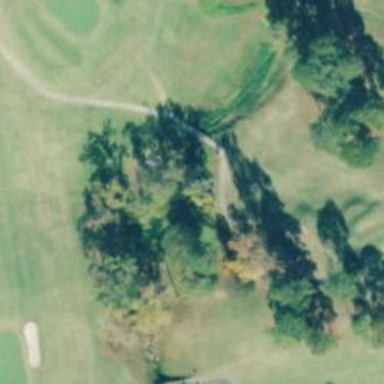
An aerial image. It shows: Path used for both walking and golf.